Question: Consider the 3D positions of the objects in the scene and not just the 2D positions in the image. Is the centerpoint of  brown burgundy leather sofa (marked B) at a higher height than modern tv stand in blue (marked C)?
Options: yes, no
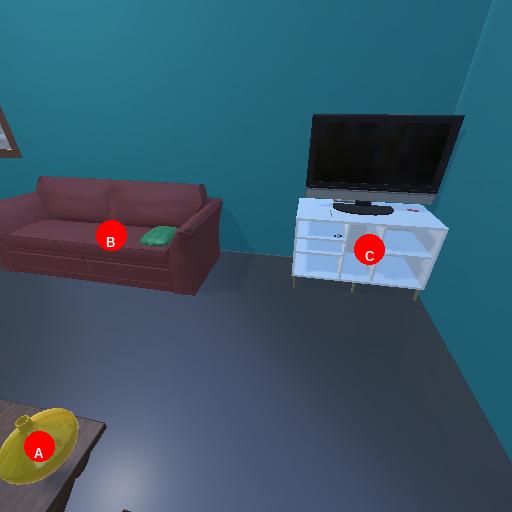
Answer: yes